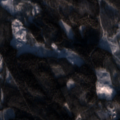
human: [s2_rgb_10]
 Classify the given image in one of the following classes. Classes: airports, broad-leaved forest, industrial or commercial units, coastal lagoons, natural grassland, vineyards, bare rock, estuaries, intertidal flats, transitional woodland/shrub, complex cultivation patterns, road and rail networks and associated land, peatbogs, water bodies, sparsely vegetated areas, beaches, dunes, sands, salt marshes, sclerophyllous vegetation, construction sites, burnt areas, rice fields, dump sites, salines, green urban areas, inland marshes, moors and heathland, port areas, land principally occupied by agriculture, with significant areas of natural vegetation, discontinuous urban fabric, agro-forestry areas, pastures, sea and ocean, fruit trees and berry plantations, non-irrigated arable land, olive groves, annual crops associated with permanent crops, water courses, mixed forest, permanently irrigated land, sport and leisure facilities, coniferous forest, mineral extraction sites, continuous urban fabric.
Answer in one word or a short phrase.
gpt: coniferous forest, mixed forest, transitional woodland/shrub